Question: I would like to align paragraph that i am passing as table to word document using open xml as
vertically and horizonaly like as MS word does.

how can i do this?
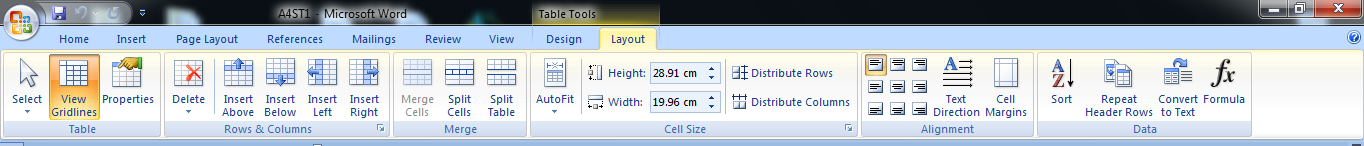
Answer: I have solved by my own with use of ParagraphProperties and TablecellProperties of openxml wordprocessing class.
To align Vertically, I have used TablecellProperties to vertically align and ParagraphProperties to horizonal align and TextRotation.